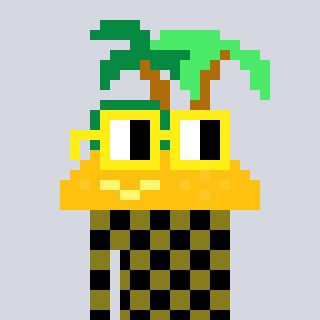
a pixel art character with square yellow glasses, a island-shaped head and a gunk-colored body on a cool background